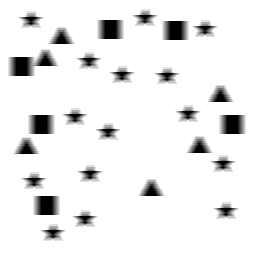
Squares: 6
Triangles: 6
Stars: 15
Total shapes: 27